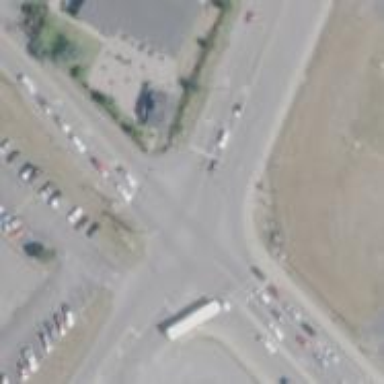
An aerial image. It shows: Secondary link road.